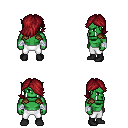
a pixel art fantasy rpg character, male body template, orc, green skin, leather shoulder armor, white pants, brunette swoop hairstyle, white cloth bandages, black shoes, four views (front, back, left, right), 2x2 character sprite sheet, small pixel art, hard edges, no anti-aliasing